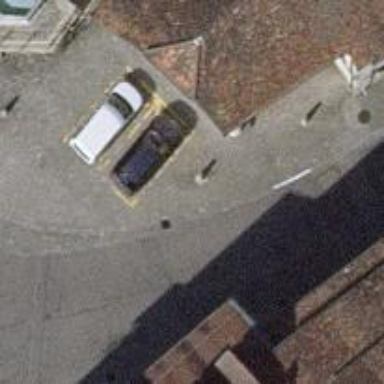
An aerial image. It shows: Bollard.